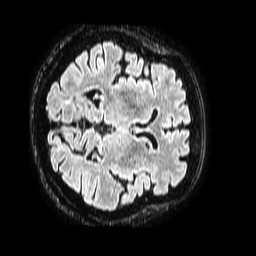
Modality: FLAIR
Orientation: axial
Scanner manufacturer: philips
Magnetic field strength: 1.5 T
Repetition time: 4.8 s
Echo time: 0.3 s